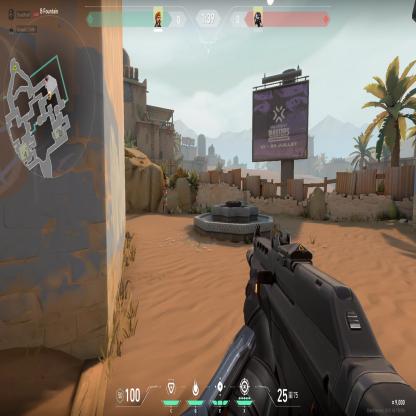
Label: enemy